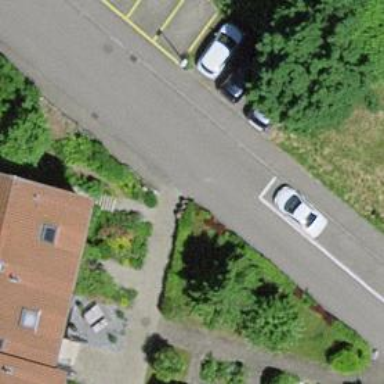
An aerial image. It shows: Living street.